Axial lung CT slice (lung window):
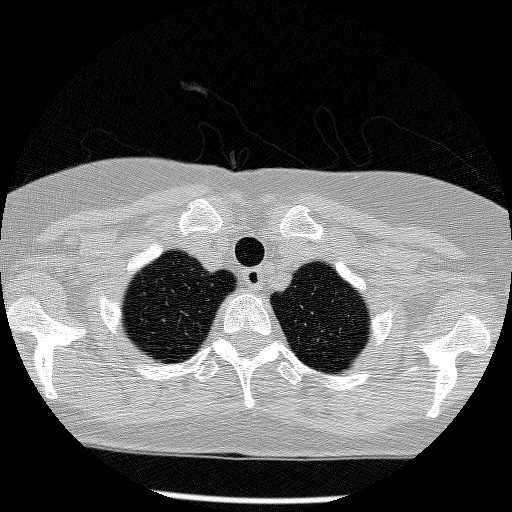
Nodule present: no